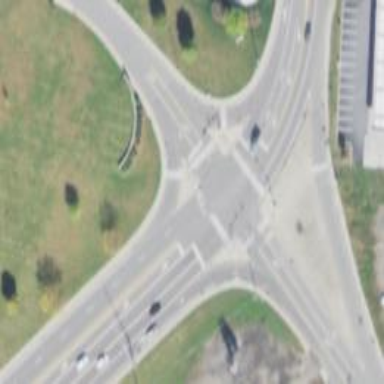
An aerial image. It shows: Zebra crossing on the road.